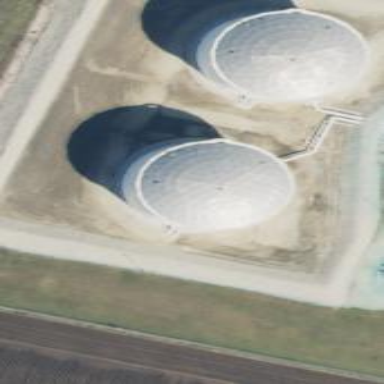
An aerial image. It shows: Storage tank that is man-made.